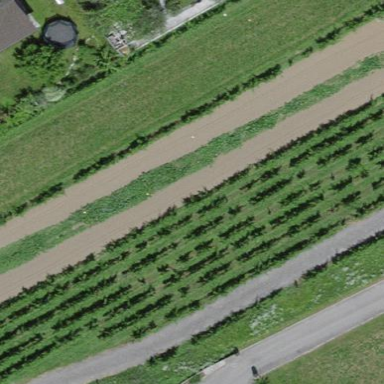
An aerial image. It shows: Vineyard with grape crops.